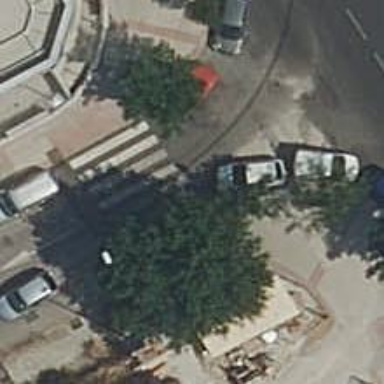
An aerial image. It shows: Zebra crossing on the road.